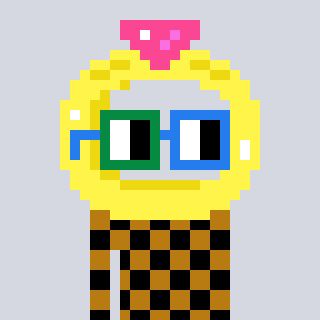
a pixel art character with square green and blue glasses, a ring-shaped head and a gold-colored body on a cool background